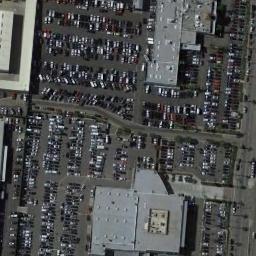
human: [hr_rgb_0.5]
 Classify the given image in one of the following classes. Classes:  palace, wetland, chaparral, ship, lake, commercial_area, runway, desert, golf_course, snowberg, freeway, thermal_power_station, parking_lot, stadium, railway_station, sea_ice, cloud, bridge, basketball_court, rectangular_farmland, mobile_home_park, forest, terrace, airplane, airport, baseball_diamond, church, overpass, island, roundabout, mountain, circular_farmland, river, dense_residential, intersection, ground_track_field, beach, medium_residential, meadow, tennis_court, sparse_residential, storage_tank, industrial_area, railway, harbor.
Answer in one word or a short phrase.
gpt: parking_lot